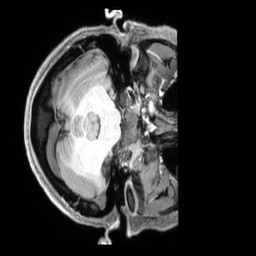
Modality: T1w
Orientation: axial
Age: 28
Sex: male
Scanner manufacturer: siemens
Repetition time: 2.3 s
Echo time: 0.00229 s